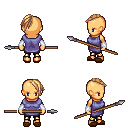
a pixel art fantasy rpg character, female body template, human, tanned skin, chain tabard jacket, gold greaves, light blonde long mohawk hairstyle, white cloth bracers, brown slippers, spear, four views (front, back, left, right), 2x2 character sprite sheet, small pixel art, hard edges, no anti-aliasing